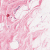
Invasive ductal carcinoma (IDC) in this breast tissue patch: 0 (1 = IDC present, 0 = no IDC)